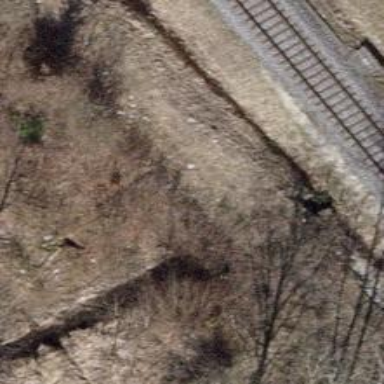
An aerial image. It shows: Culvert tunnel under ditch.